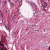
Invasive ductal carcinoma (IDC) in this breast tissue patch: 0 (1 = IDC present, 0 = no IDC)